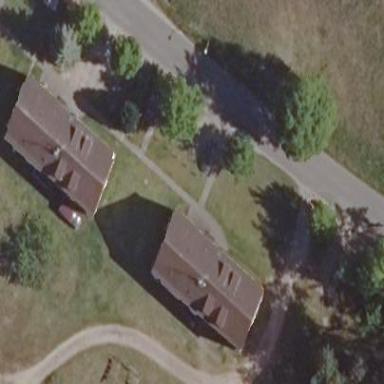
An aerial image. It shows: Gabled roof on building that houses apartments.